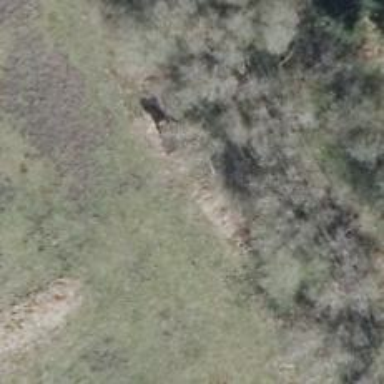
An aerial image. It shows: Hunting stand.